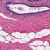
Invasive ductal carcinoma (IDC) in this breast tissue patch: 0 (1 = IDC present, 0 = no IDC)